Field crop: tomato
Growth stage: 1
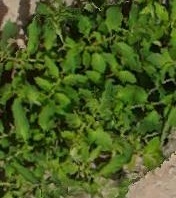
Species: tomato